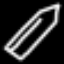
Label: pencil